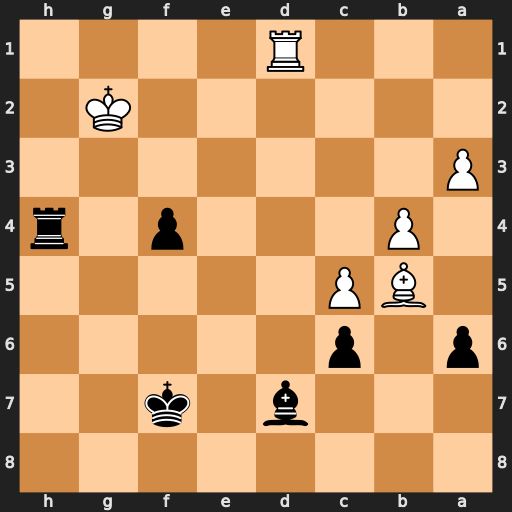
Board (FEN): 8/3b1k2/p1p5/1BP5/1P3p1r/P7/6K1/3R4
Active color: b
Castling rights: -
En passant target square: -
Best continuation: Bh3+